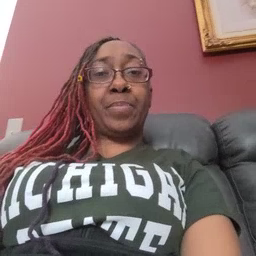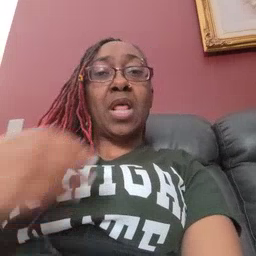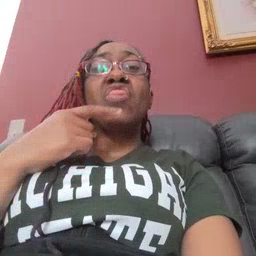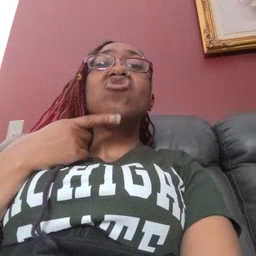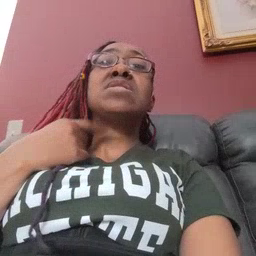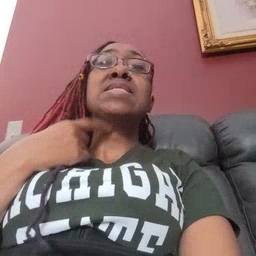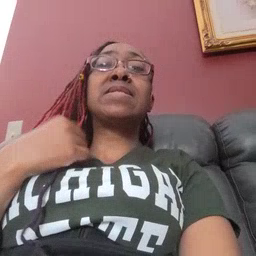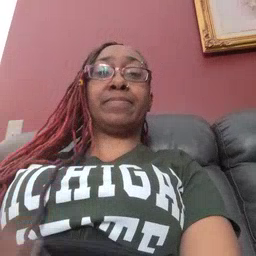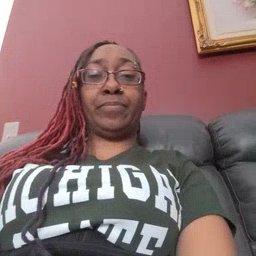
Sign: thirsty